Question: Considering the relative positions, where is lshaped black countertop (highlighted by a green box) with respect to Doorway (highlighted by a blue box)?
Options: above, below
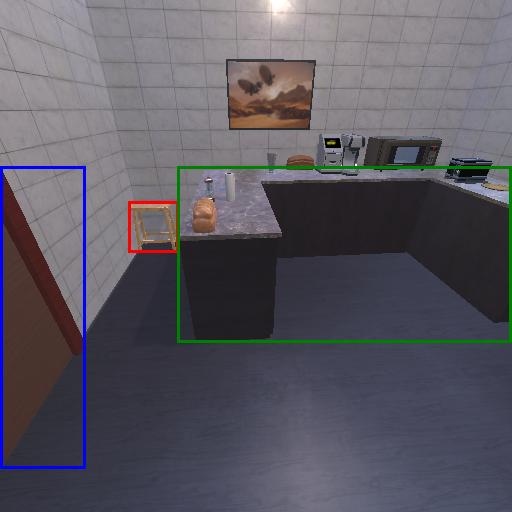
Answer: above